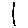
Label: line